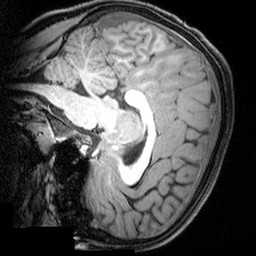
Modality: T1w
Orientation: sagittal
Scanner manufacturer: siemens
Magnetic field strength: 3 T
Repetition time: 1.9 s
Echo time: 0.00397 s